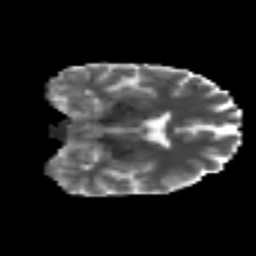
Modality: MD
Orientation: coronal
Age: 42
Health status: ill
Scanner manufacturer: philips
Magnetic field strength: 3 T
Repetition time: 9 s
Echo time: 0.127 s